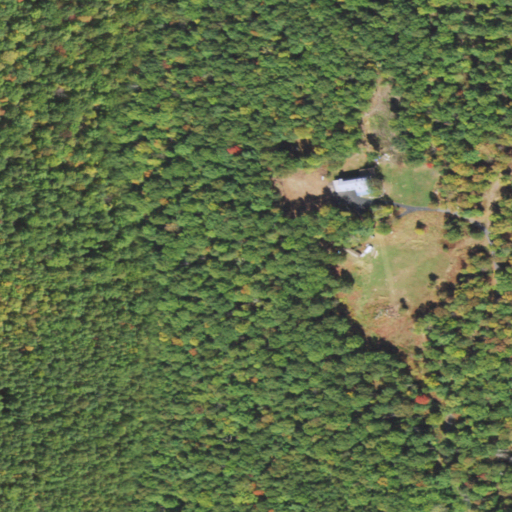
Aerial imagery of mountain in Pennsylvania named Tar Knob containing deciduous forest, grassland, and open development